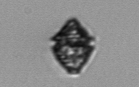
Label: Kryptoperidinium_triquetrum